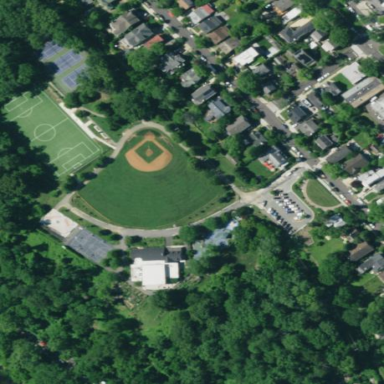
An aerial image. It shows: Baseball pitch for leisure land activities.